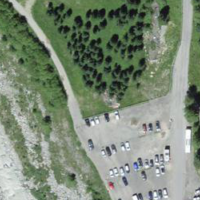
EUNIS habitat code: 26
Species observed at this site:
Carduus crispus